Question: I noticed that some results of searching on Google are not a single url but a single url with a two-column list of what I call 'important links' of this website.
For example: If you open Google and search for "amazon.it", without the double quote, you got this:

As you can see, some links are evidenced directly on SERP ("eBook Kindle", for example).
I know I can produce a sitemap.xml for Google bot pleasure, but, my question is: .
As far I know, there is no a special syntax in the sitemap protocol to 'force' or 'suggest' this to search engines. For future readers: <URL>.
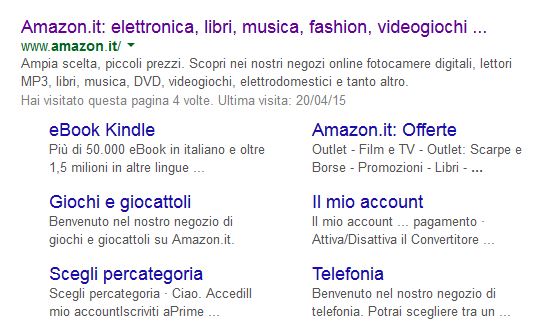
Answer: These are called <URL> and they are unrelated to sitemaps. Google only shows them when:
1. It understands the structure of your website (typically via the structures in URLs).
2. It trusts your website's content (no spam).
3. The content/link is relevant and useful for the corresponding user query.
Some say implementing breadcrumbs helps Google find SiteLinks candidates, but this has never been confirmed and may be completely false.